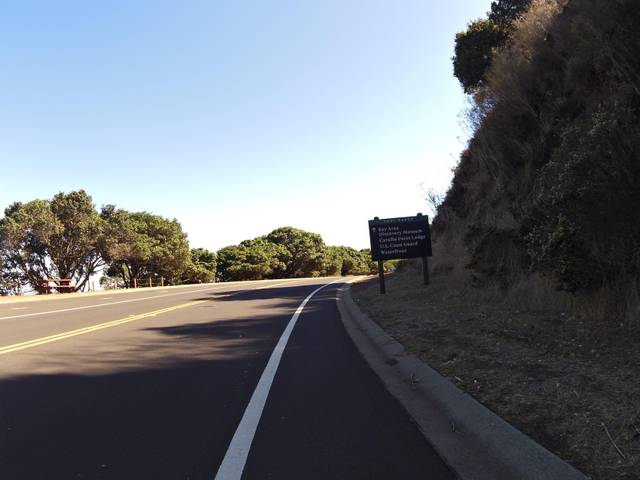
Region: United States
Coordinates: 37.841, -122.476